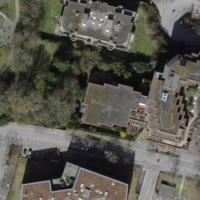
EUNIS habitat code: 55
Species observed at this site:
Celastrina argiolus